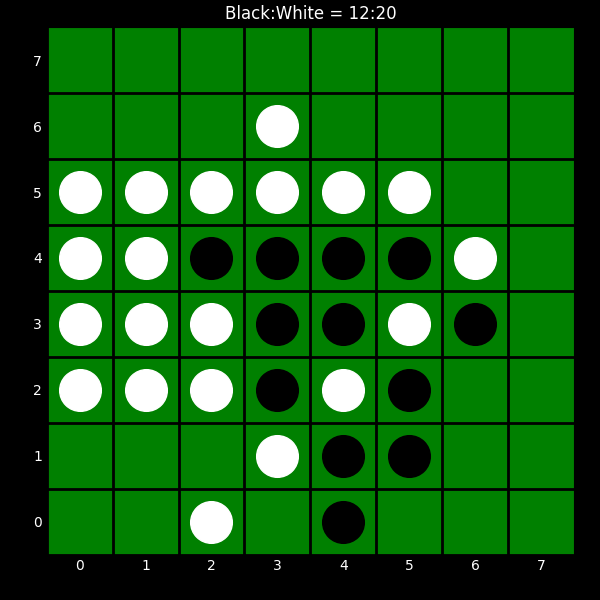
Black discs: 12
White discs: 20